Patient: sex M, age 34
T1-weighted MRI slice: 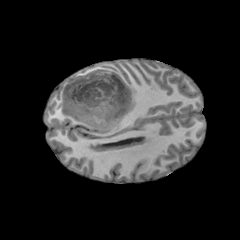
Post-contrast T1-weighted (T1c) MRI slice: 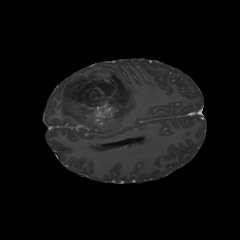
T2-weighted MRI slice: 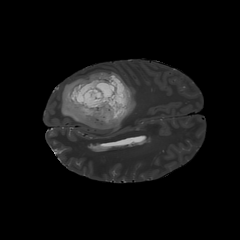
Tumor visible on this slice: yes
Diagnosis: Astrocytoma, IDH-mutant
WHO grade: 4